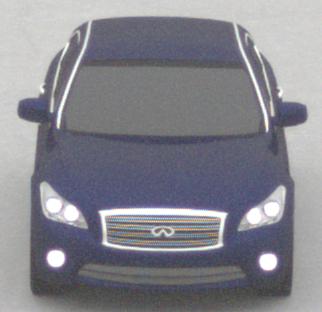
Make: Infiniti
Model: M 37
Detailed model: M (Y51)
Model produced from: 2010/10
Model produced until: 2013/11
Doors: 4
Color: blue
Road condition: dry road
Daytime: midday
Contrast: low contrast